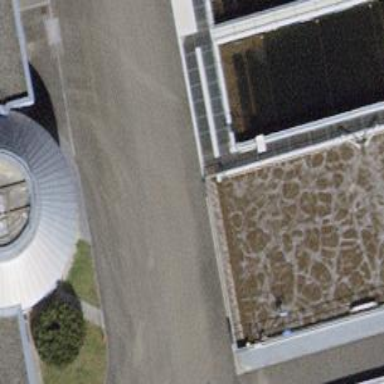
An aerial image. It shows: Wastewater plant.